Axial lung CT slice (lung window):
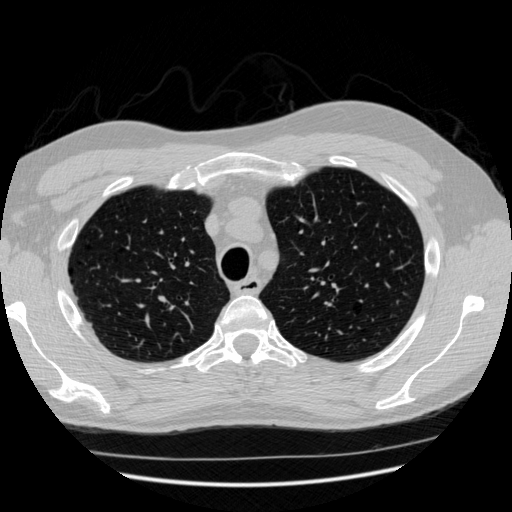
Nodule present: no